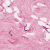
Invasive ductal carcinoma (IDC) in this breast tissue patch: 0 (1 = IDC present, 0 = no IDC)